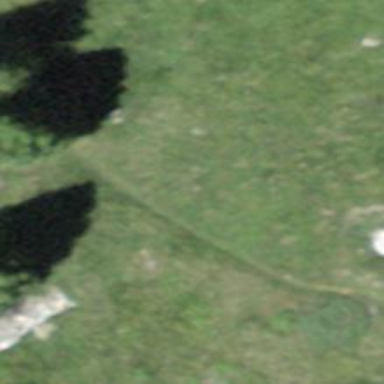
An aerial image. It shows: Path.